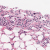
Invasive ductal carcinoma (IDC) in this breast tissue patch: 1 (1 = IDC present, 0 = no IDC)